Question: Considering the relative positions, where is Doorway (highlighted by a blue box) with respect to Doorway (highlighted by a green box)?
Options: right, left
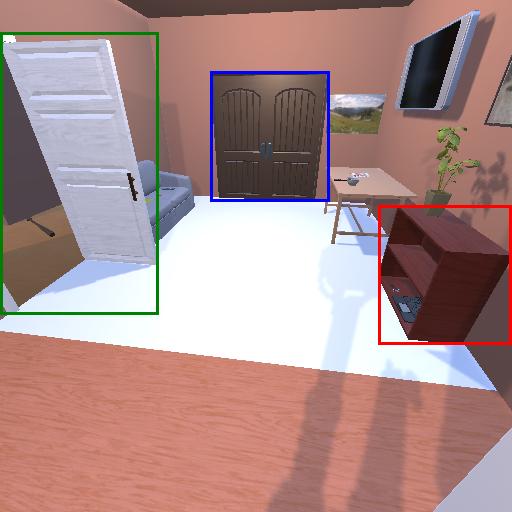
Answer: right